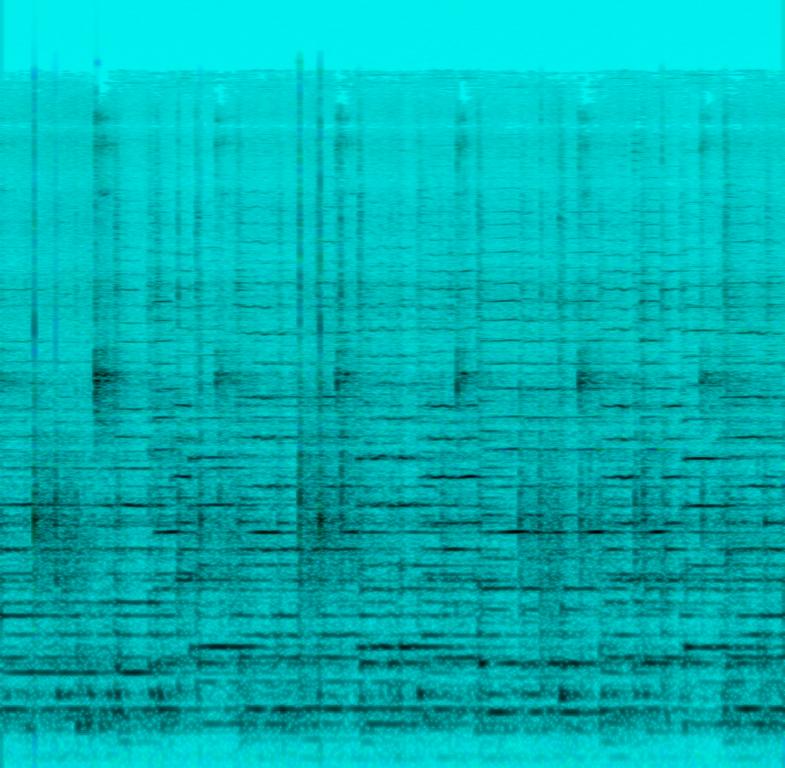
This is the live performance of a medieval music piece. The piece is instrumental. The main melody is being played by a vielle while the lute is playing a backing tune. The rhythm is provided by the drums and a chime bell percussion. The atmosphere is lively. This piece could be used in the soundtrack of a historical drama movie or a TV show that takes place during the medieval era.